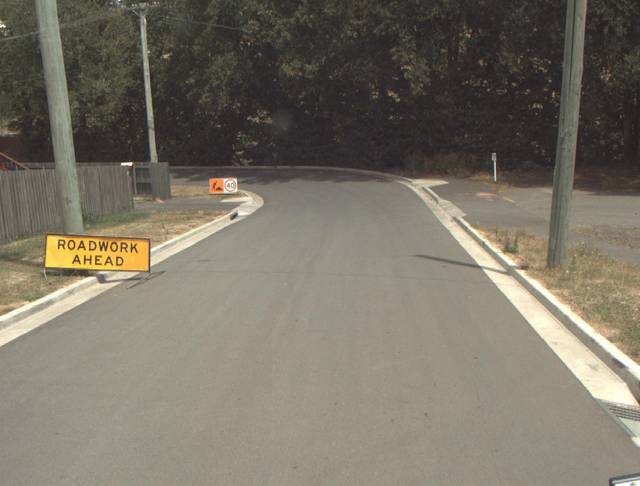
Region: Australia
Coordinates: -41.412, 147.148